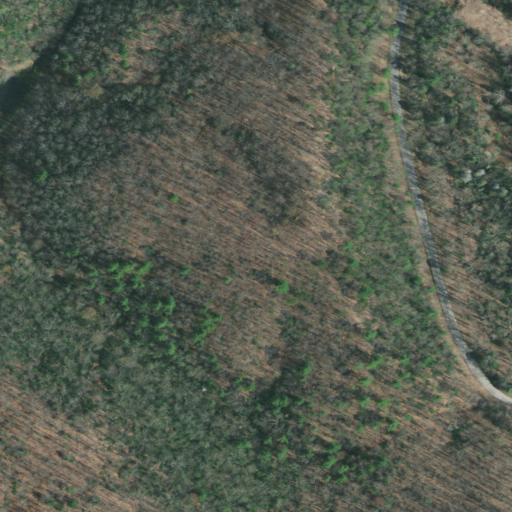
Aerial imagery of ridge(s) in Tennessee named Hollow Chestnut Ridge containing mixed forest, deciduous forest, and open development